RGB frame:
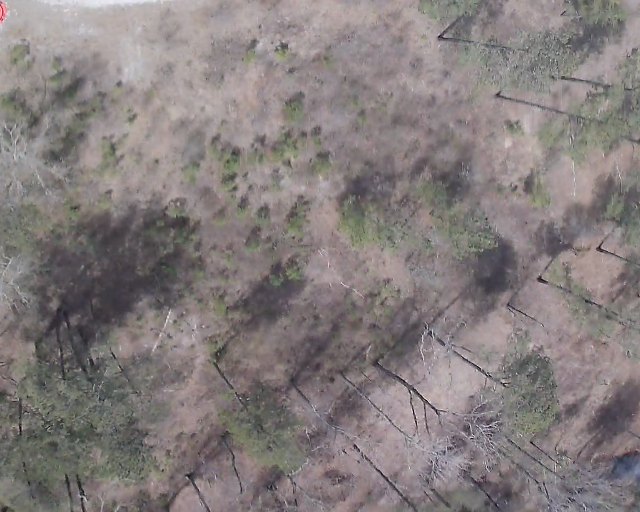
Thermal frame:
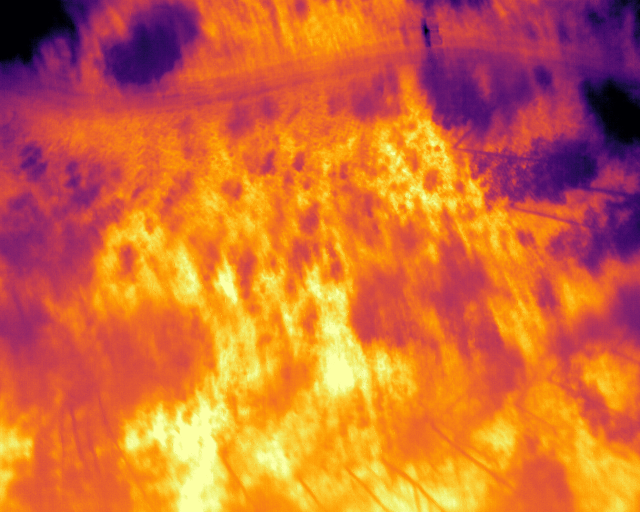
Captured: 2026-02-26 02:27:05
Pixels at or above 80 °C: 0 (fraction of frame: 0)